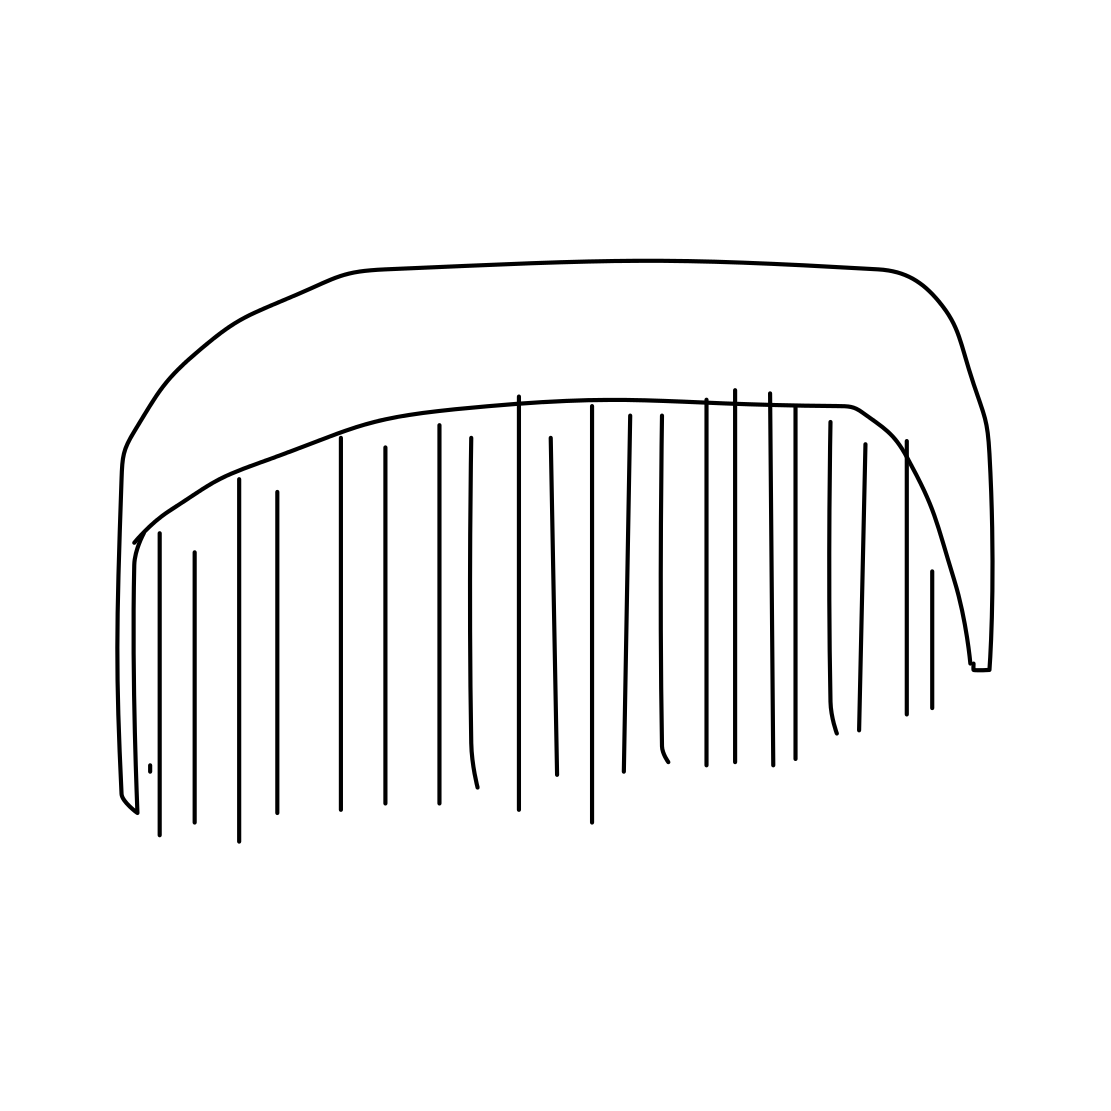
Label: comb